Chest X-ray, AP view. Patient: 46 years old, sex M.
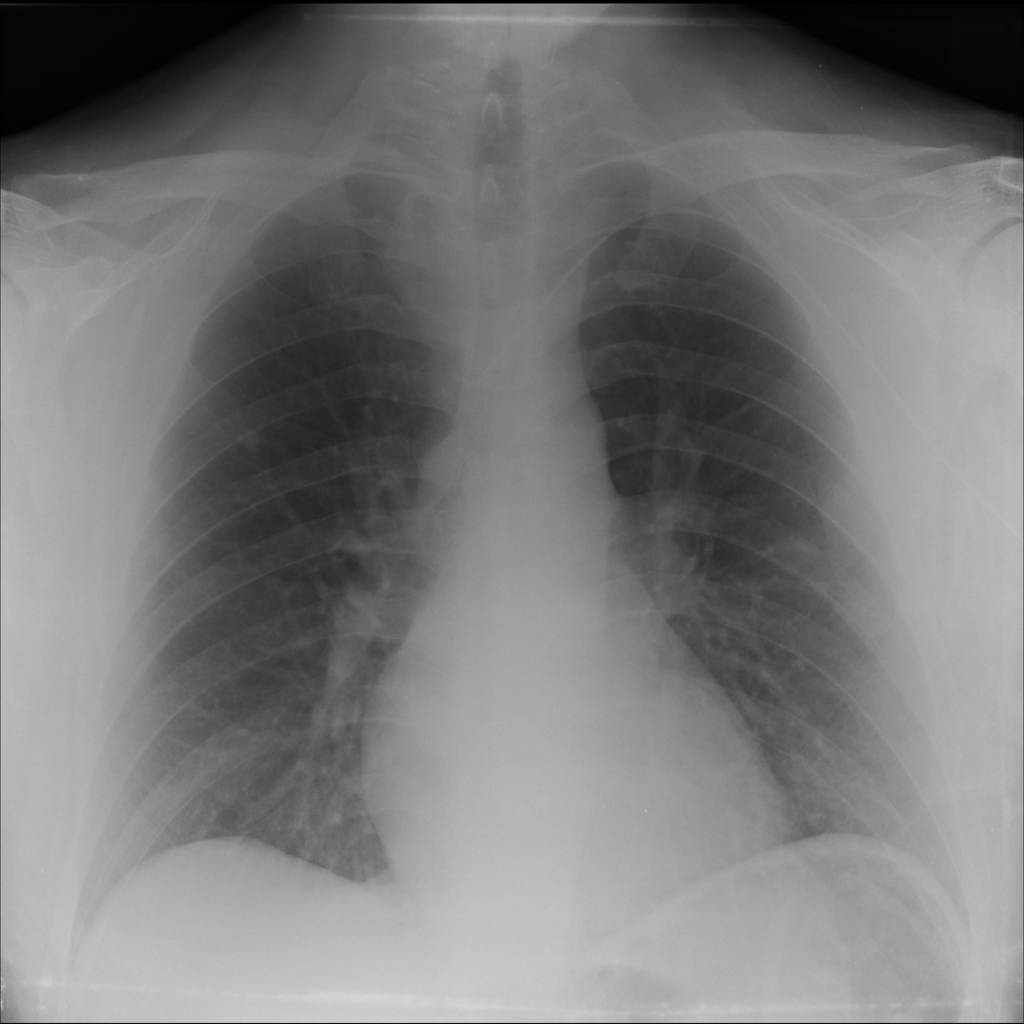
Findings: Atelectasis